Question: I hope that somebody can help me and others in my situation. I'm working with silviomoreto / bootstrap-select for select. Here is silviomoreto / bootstrap-select documentation: <URL>
So I have a multiple select and I would like to know . By default is right align as picture shows.

The code that implements this multiple select is in the repository that I mentioned above and code that printed this select is the next:
'''
<!-- PREGUNTA NUMERO 7: ?Recibio el recien nacido lactancia materna?-->
<div id="pregunta_##ID7##_1" class="form-group templatemo_form">
<div class="col-md-8">
<strong>##parto_enunciado7##</strong><br/>
<td class="col-md-4">
<select id="##ID7##_1" name="##ID7##_1[]" class="selectpicker" multiple data-width="100%" title="##valorSelect##">
<option data-tokens="No nada" value="0">##no##</option>
<optgroup label="Meses de lactancia...">
<option data-tokens="Menos 3 meses" value="1">Menos de 3 meses.</option>
<option data-tokens="3 6 meses" value="2">De 3 a 6 meses.</option>
<option data-tokens="6 12 meses" value="3">De 6 a 12 meses.</option>
<option data-tokens="Mas Mas 12 meses" value="4">M&aacute;s de 12 meses.</option>
</optgroup>
</select>
</td>
<br/>
</div>
<br/>
</div>
'''
Any idea? Thanks in advance.
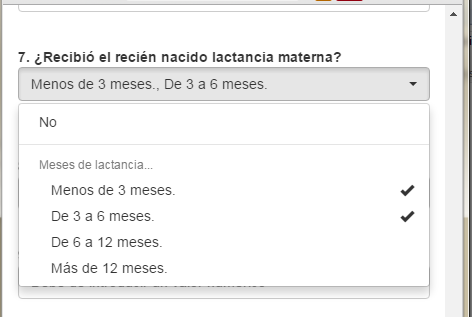
Answer: Try overwriting the CSS:
'''
.bootstrap-select.btn-group.show-tick .dropdown-menu li.selected a span.check-mark {
position: relative;
}
'''
Note that the '.check-mark' has an 'position: absolute' which are placing the element on the extreme right of the dropdown list.